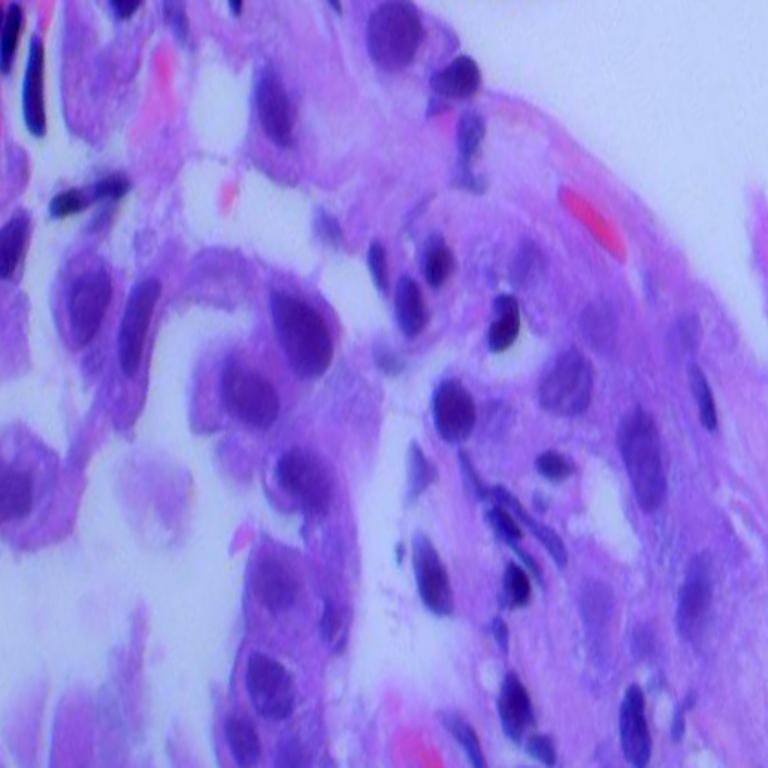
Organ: lung
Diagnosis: adenocarcinomas